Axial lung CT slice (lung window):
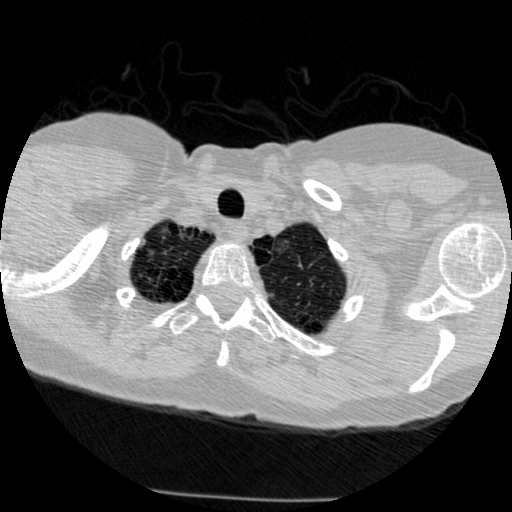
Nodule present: no